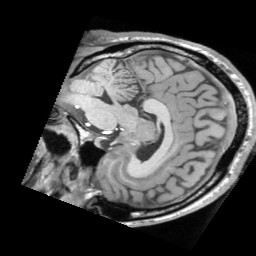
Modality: T1w
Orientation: sagittal